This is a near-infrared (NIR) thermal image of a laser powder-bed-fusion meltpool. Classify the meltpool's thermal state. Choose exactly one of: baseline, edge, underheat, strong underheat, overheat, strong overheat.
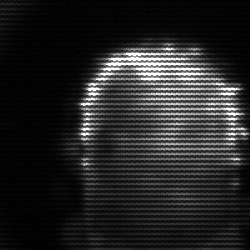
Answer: baseline